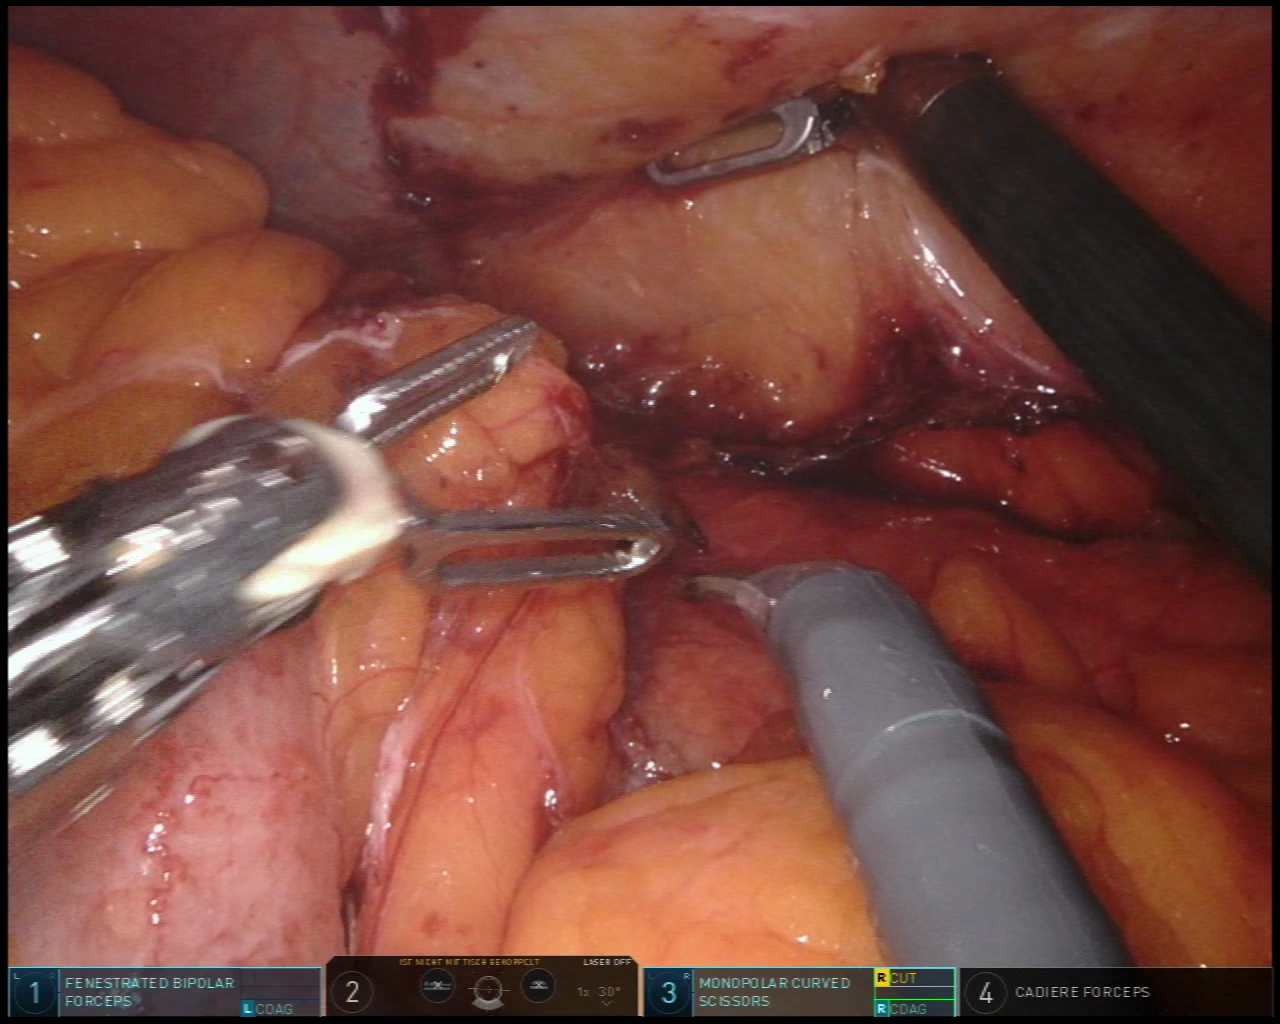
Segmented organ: colon
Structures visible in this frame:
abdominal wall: yes
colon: yes
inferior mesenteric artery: no
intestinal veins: no
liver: no
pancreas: no
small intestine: no
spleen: no
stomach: no
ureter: no
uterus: no
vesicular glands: no